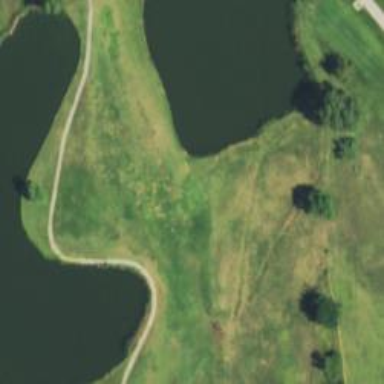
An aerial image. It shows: Golf hole.